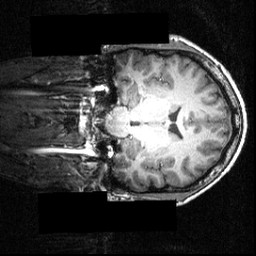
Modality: T1w
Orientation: coronal
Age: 22
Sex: male
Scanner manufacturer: siemens
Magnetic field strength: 3.951 T
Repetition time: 1.5 s
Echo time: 0.00335 s